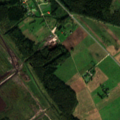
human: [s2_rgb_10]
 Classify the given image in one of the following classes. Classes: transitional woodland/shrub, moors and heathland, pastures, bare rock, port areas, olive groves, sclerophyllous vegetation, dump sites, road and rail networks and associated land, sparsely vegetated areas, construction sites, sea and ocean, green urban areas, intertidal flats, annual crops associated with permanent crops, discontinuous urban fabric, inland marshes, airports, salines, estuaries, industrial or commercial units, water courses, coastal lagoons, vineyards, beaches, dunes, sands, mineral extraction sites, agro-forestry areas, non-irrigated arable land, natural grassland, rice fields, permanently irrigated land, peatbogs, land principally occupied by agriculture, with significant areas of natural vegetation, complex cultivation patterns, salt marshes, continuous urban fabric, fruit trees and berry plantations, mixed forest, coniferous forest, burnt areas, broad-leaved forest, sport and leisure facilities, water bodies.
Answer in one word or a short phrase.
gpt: discontinuous urban fabric, complex cultivation patterns, broad-leaved forest, coniferous forest, mixed forest, transitional woodland/shrub, peatbogs